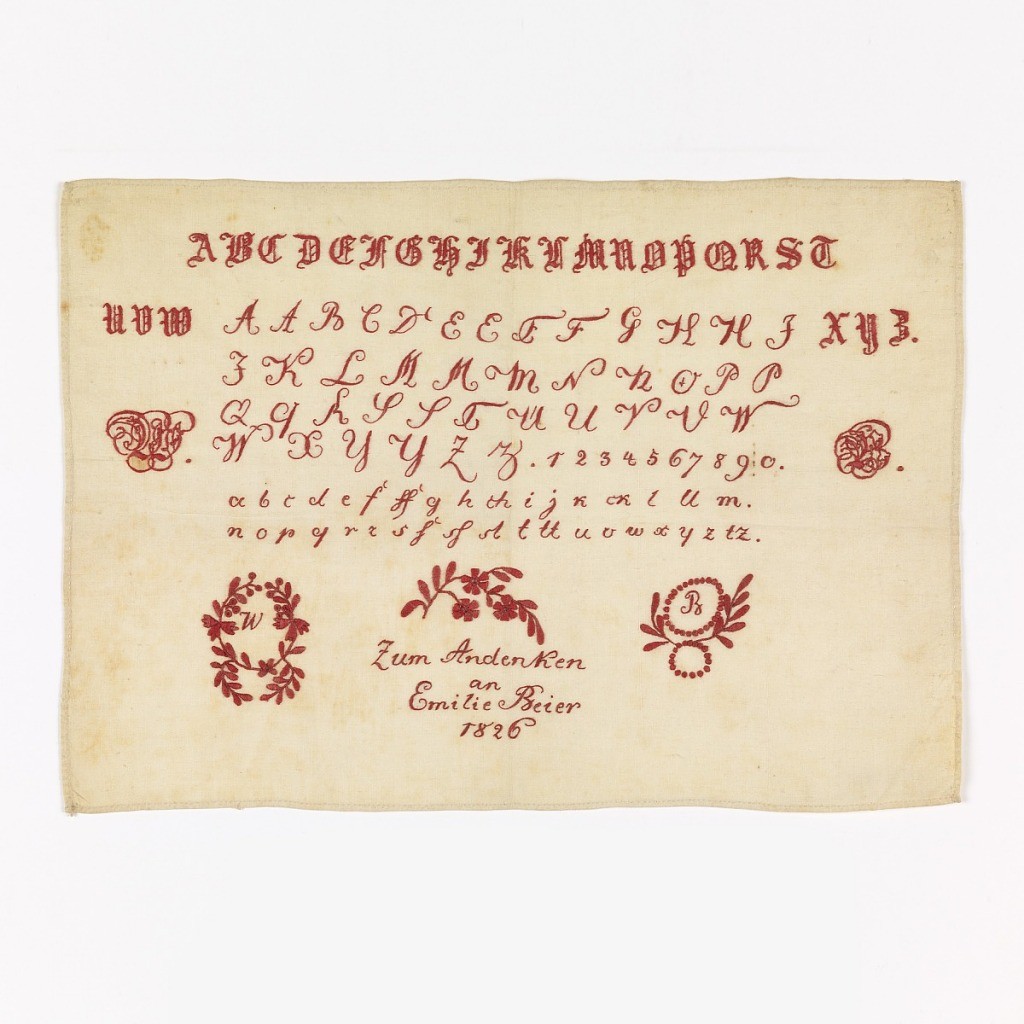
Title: Sampler
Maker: Emilie Beier
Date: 1826
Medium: cotton Technique: embroidered in satin, eyelet, and stem stitches on plain weave foundation
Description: Alphabets and monograms in red on white ground.  At bottom "Zum Andeken au Emilie Beier 1826" marking sampler